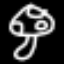
Label: mushroom